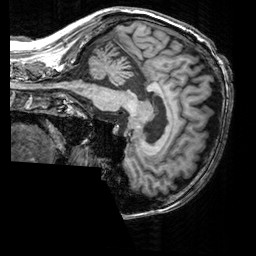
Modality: T1w
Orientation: sagittal
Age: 40
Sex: male
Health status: healthy
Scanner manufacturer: siemens
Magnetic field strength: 3 T
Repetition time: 2.3 s
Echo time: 0.00303 s